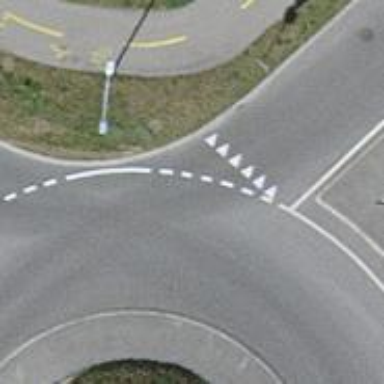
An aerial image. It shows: Road with "give way" sign.